Interaction volume radius: 10 \u00c5
Interaction volume height: 10 \u00c5
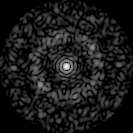
Disorder parameter: 0.8223